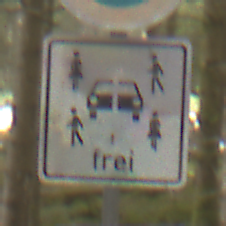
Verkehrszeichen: CarsharingfahrzeugeFrei
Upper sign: AbsolutesHalteverbot
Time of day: MorningAfternoon
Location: Outdoor (Nature)
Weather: Overcast
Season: Winter
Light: Natural